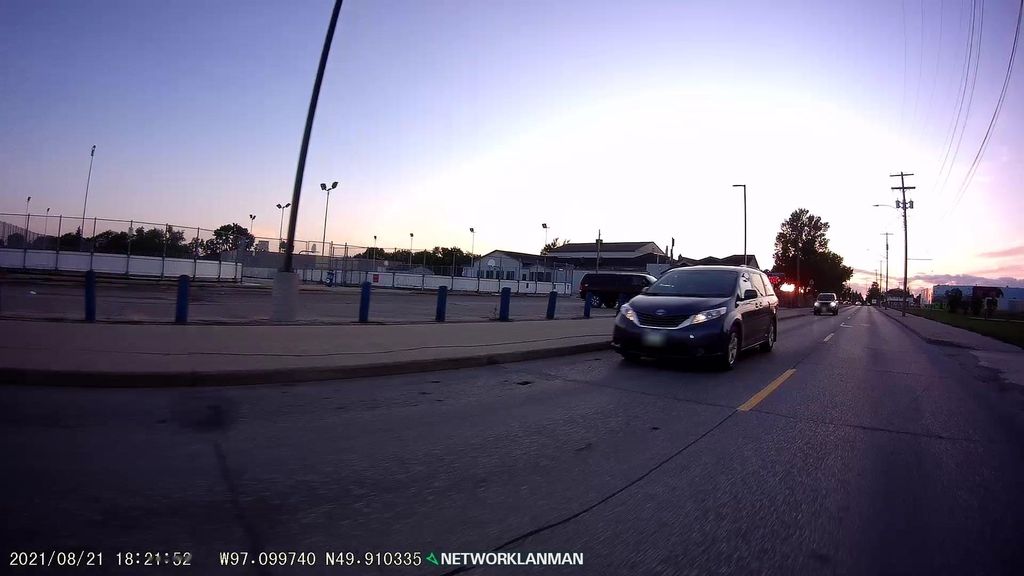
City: winnipeg